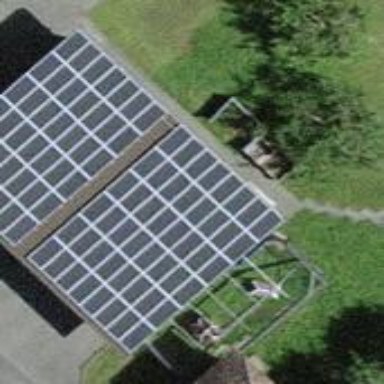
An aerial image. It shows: Solar power generator using photovoltaic method with solar photovoltaic panel types.